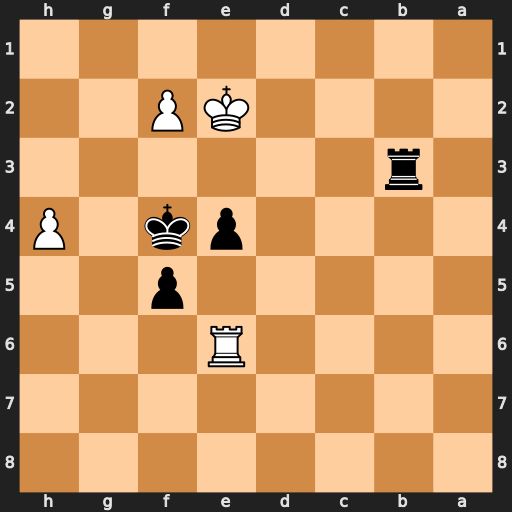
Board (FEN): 8/8/4R3/5p2/4pk1P/1r6/4KP2/8
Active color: b
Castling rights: -
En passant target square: -
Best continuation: Rb2+ Kf1 Kf3